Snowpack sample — Buffalo Mountain, Silverthorne, Colorado, USA (1/25/25, 10:11 AM MST)
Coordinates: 39.6222, -106.1139
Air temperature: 22 °F
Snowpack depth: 110 cm
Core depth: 30 cm
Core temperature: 42.8 °F
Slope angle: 12°, slope face: 102°
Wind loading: high
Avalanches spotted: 0
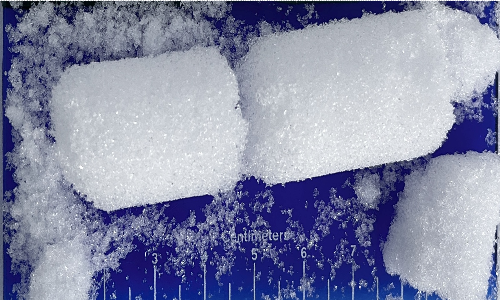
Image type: core
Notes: No avalanches nearby, collected on the outskirts of a fire break 15 meters from the treeline, on way to Buffalo and Red Mountain